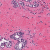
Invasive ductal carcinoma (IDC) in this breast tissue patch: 0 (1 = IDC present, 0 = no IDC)